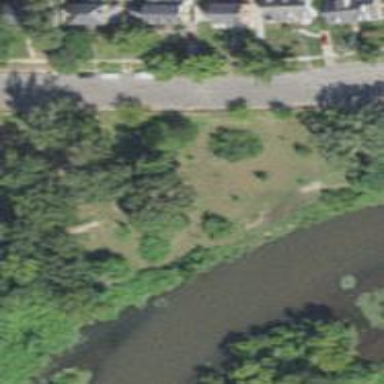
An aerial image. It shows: Disc golf tee.